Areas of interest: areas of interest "Parking Lot"
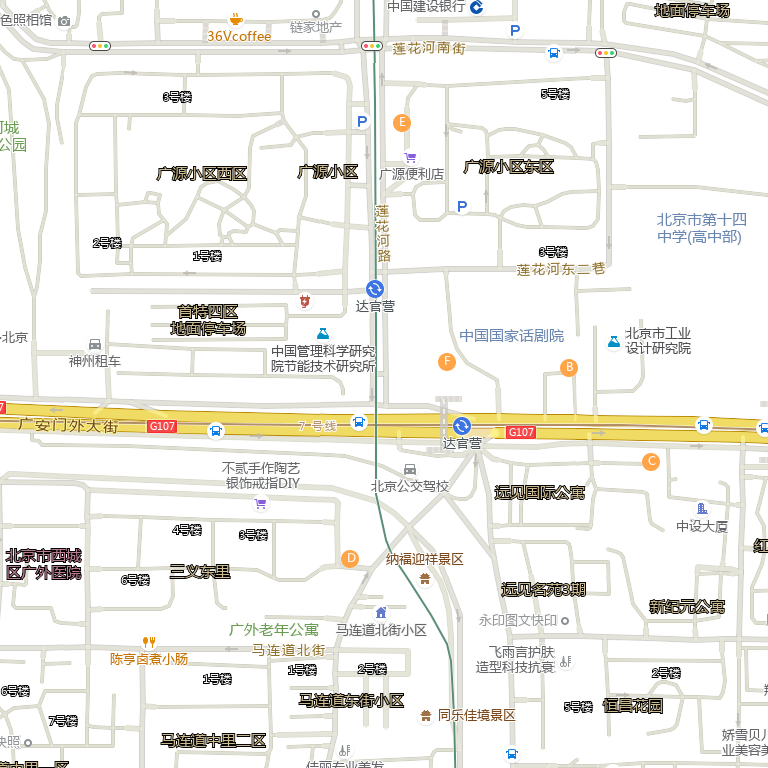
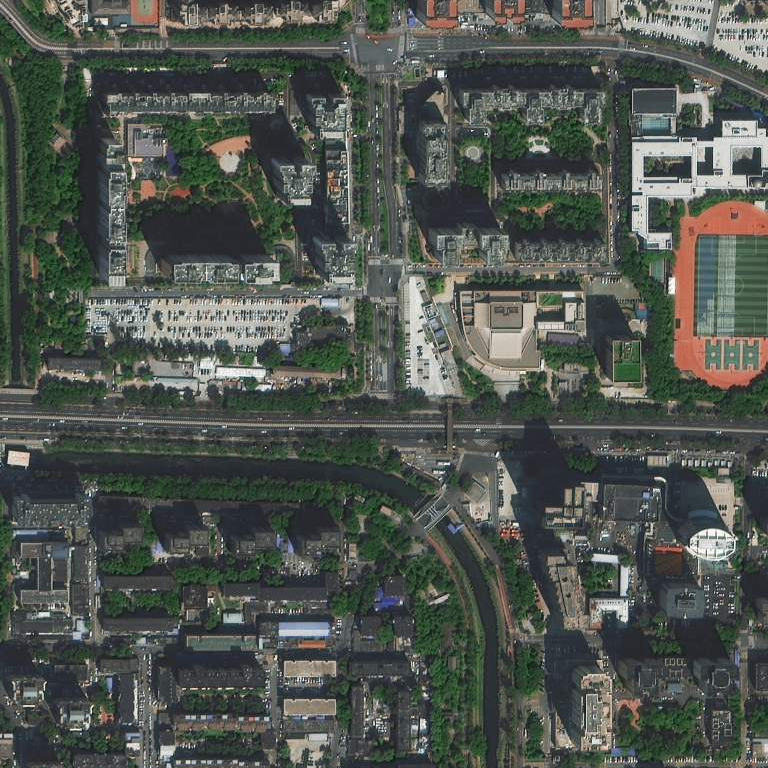